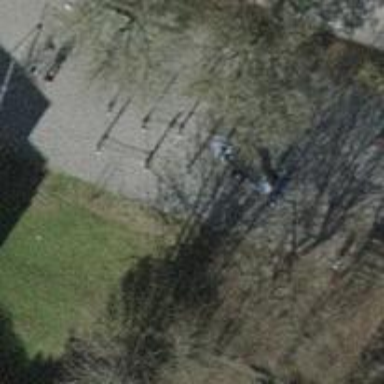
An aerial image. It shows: Playground area for leisure land.